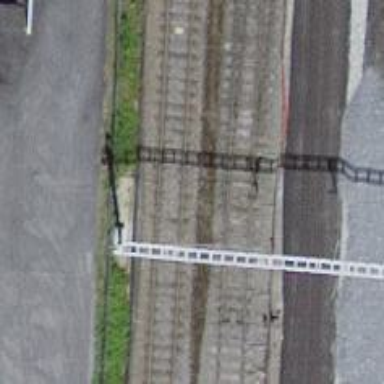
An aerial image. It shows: Railway switch.